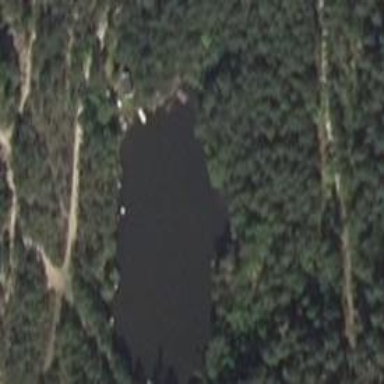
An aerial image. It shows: Serene pond surrounded by nature.